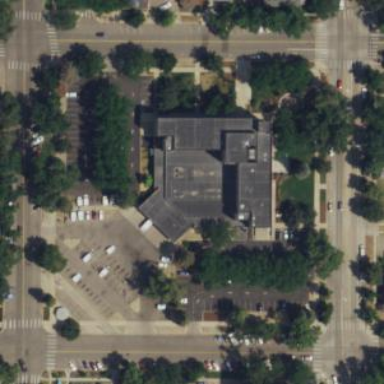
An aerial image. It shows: Part of building with tan exterior color and gray roof.